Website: walmart
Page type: payment
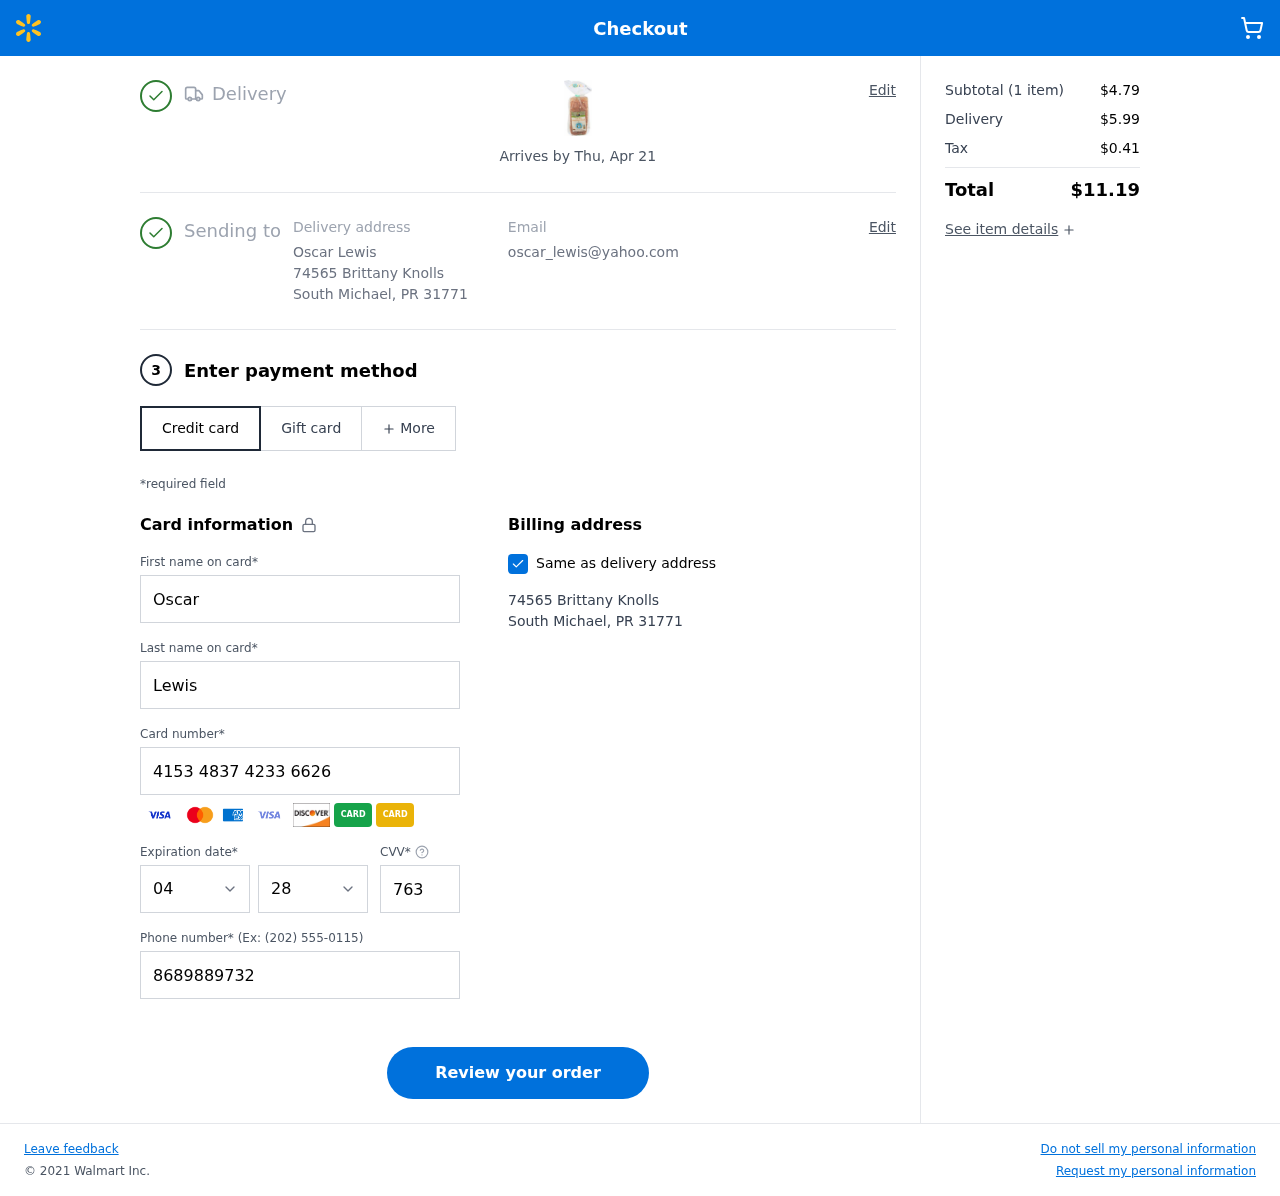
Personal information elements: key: PII_CARD_CVV
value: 763
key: PII_CARD_EXPIRY_MONTH
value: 04
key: PII_CARD_EXPIRY_YEAR
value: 28
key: PII_CARD_NUMBER
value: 4153 4837 4233 6626
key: PII_CITY
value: South Michael
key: PII_EMAIL
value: oscar_lewis@yahoo.com
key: PII_FIRSTNAME
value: Oscar
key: PII_FULLNAME
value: Oscar Lewis
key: PII_LASTNAME
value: Lewis
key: PII_PHONE
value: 8689889732
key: PII_POSTCODE
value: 31771
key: PII_STATE_ABBR
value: PR
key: PII_STREET
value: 74565 Brittany Knolls
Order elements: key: ORDER_DELIVERY_DATE
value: Arrives by Thu, Apr 21
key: ORDER_NUM_ITEMS
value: (1 item)
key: ORDER_SUBTOTAL
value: $4.79
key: ORDER_SHIPPING_COST
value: $5.99
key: ORDER_TAX
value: $0.41
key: ORDER_TOTAL
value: $11.19